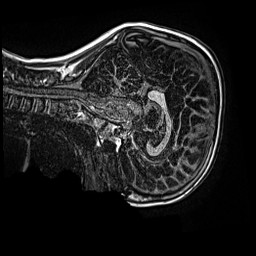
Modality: MP2RAGE
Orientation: sagittal
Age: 11
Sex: male
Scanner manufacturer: siemens
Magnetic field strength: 3 T
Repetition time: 4 s
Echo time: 0.00299 s